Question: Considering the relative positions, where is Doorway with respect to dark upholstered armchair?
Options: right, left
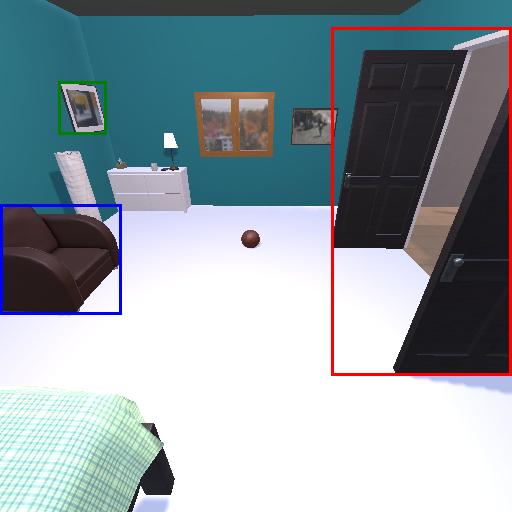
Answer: right